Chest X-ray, PA view. Patient: 25 years old, sex F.
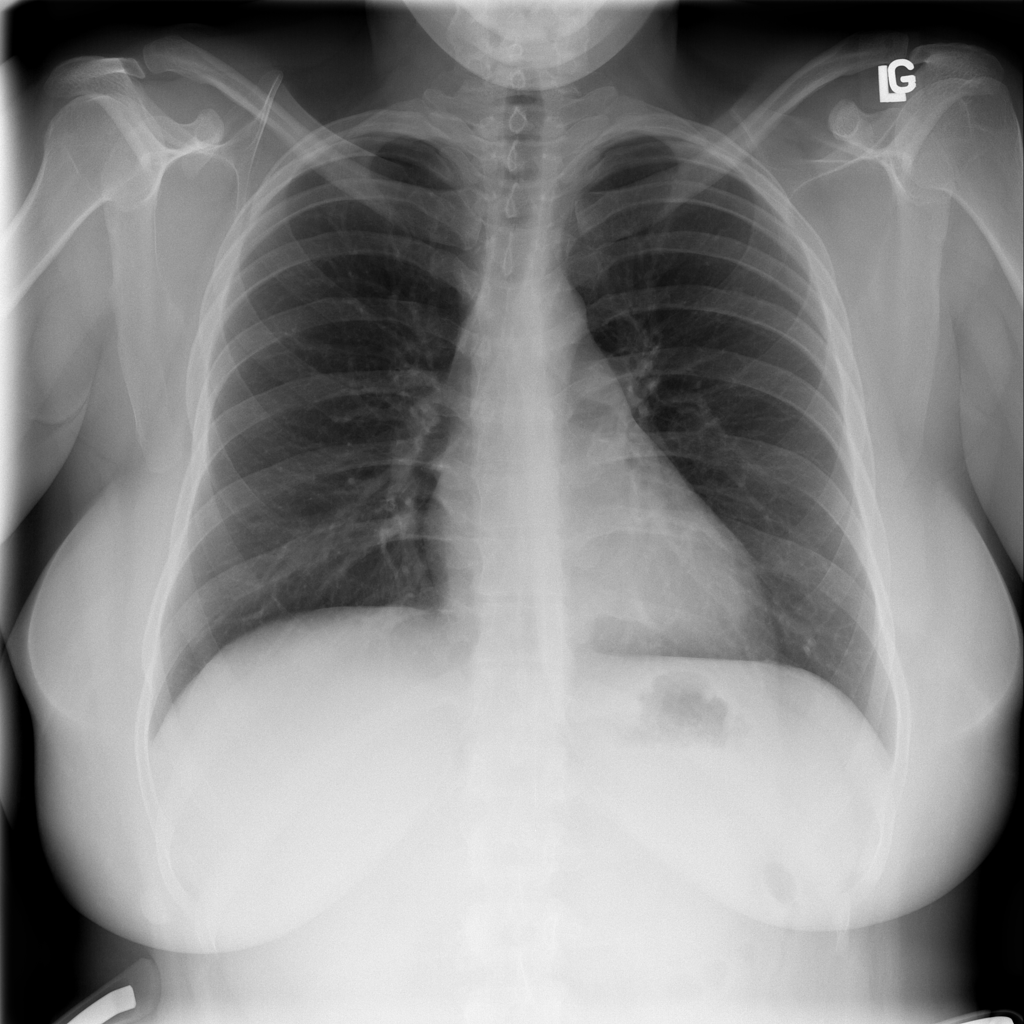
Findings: No Finding